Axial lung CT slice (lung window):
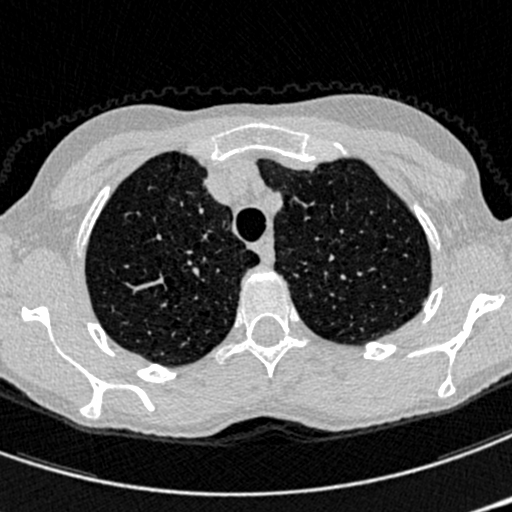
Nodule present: no